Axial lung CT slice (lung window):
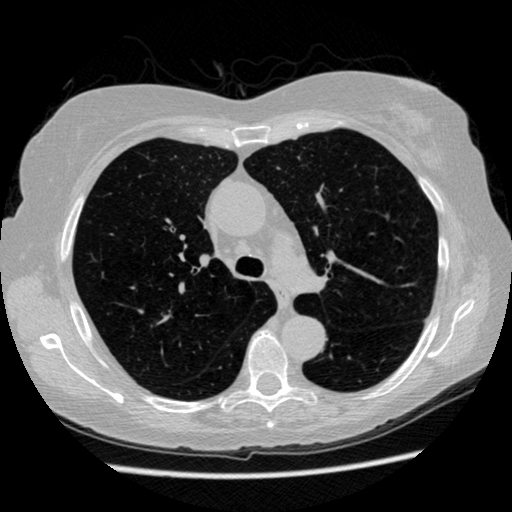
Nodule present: no